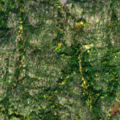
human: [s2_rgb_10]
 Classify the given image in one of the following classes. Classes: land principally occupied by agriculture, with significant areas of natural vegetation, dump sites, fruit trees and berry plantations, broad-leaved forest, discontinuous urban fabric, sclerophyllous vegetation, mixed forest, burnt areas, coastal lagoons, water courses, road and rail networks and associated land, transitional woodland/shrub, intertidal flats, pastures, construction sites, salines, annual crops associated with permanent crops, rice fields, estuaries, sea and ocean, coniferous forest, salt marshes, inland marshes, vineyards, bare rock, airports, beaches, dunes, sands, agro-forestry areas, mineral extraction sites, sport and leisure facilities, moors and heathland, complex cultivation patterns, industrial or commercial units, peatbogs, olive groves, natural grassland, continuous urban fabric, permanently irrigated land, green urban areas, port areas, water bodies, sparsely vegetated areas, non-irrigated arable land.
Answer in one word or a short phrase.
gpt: mixed forest, bare rock